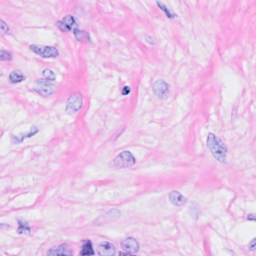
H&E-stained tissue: Breast